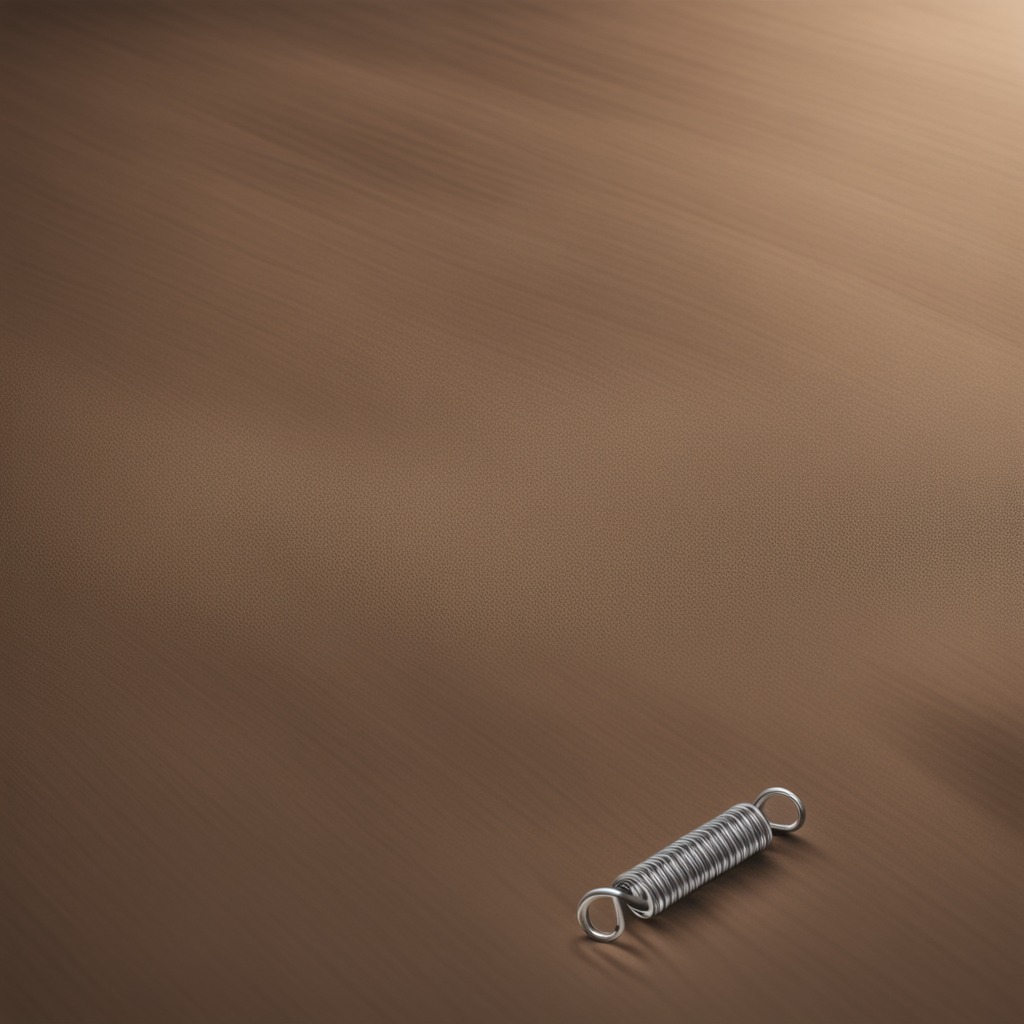
A coiled metal spring lies on the wooden table.